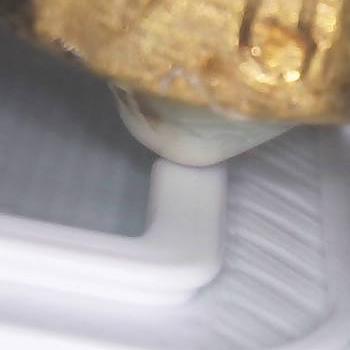
Flow rate: 178%